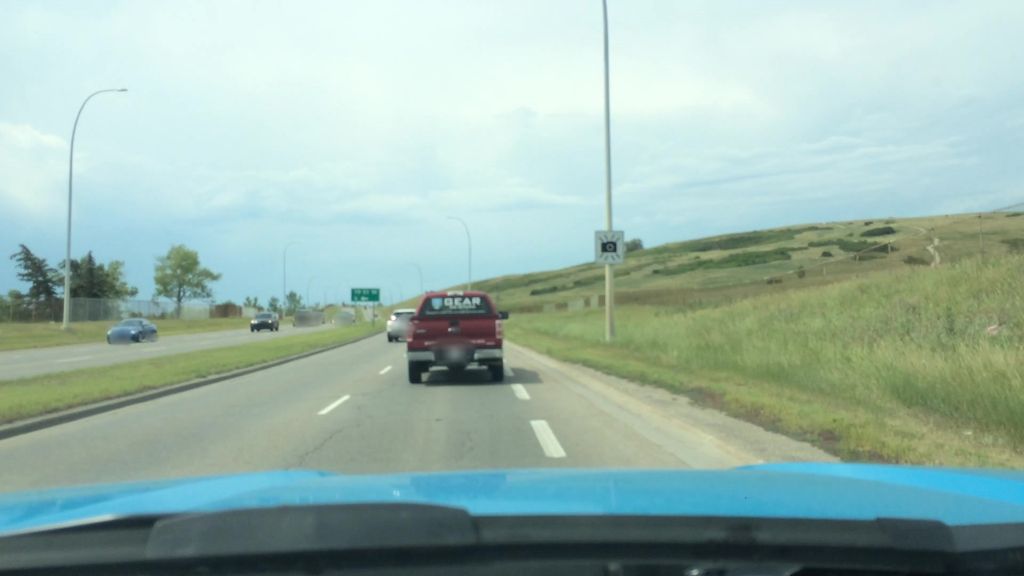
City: calgary